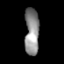
Tissue: prostate
Cell type: Fibroblasts
Senescence score: 0.7063
Nuclear area (px): 659
Mean DAPI intensity: 140.604